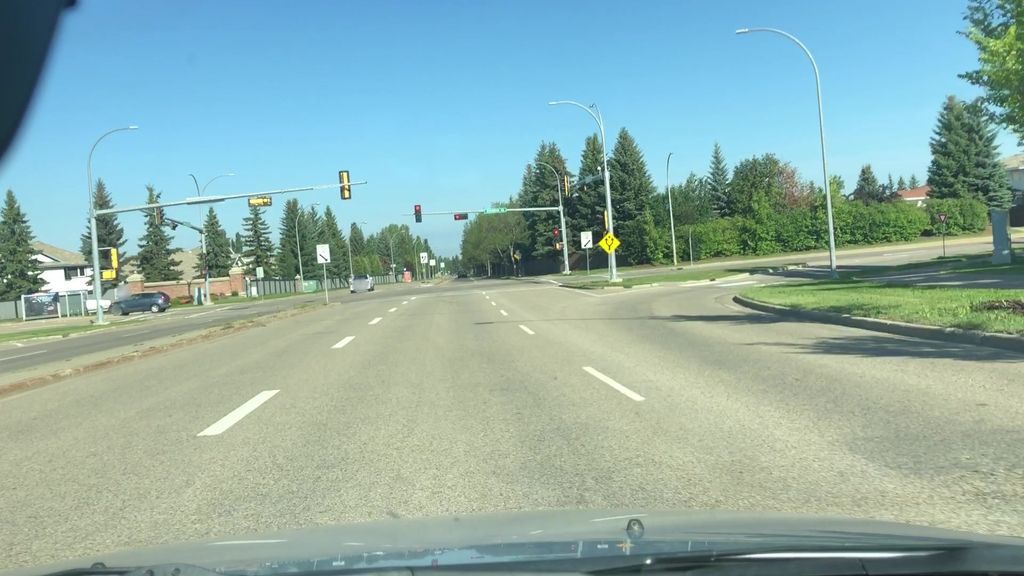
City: edmonton